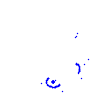
Particle: kaon